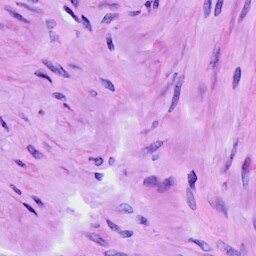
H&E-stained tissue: Cervix